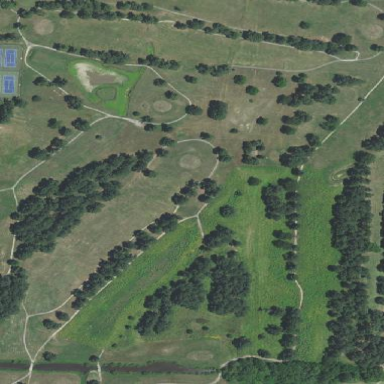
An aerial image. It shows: Golf course surrounded by greenery.